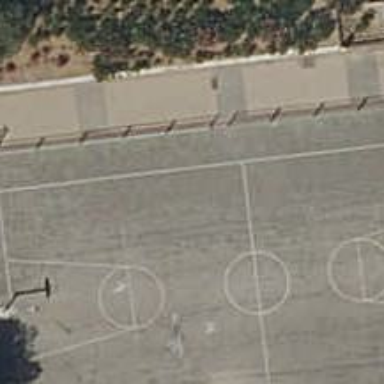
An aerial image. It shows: Basketball court located in leisure land pitch.